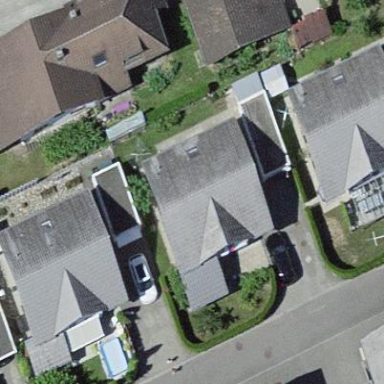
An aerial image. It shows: Building with tile roof.